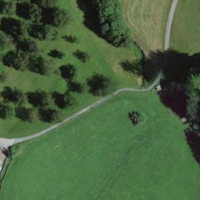
EUNIS habitat code: 24
Species observed at this site:
Filipendula ulmaria